RGB frame:
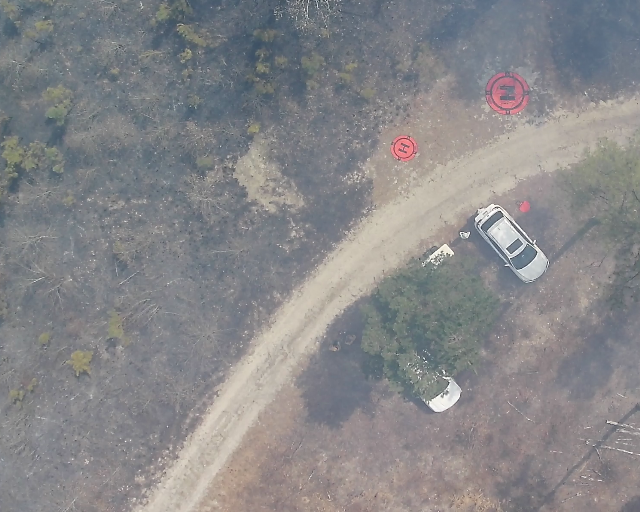
Thermal frame:
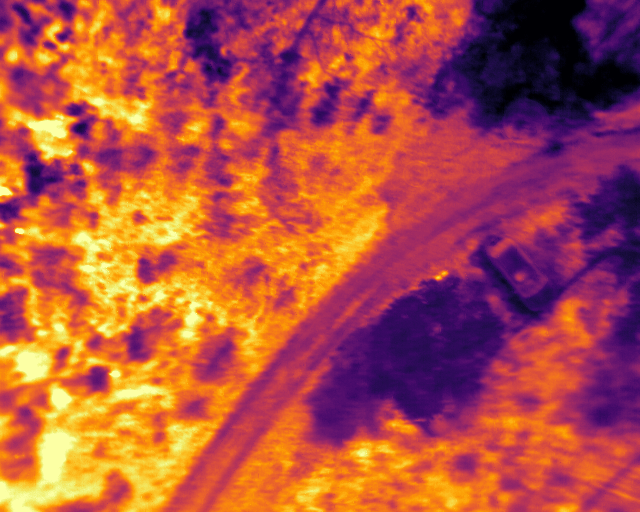
Captured: 2026-02-26 03:39:43
Pixels at or above 80 °C: 10 (fraction of frame: 3.0517578125e-05)